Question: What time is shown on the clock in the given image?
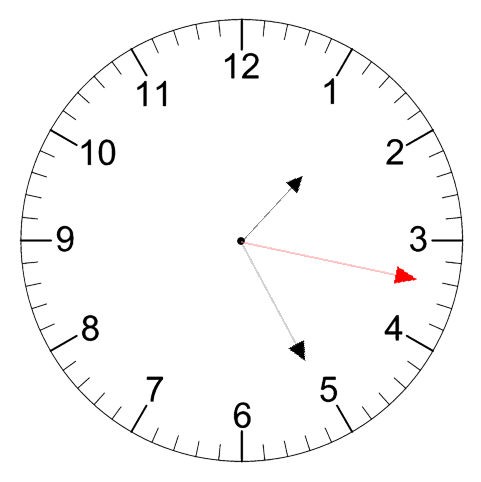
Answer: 01:25:17